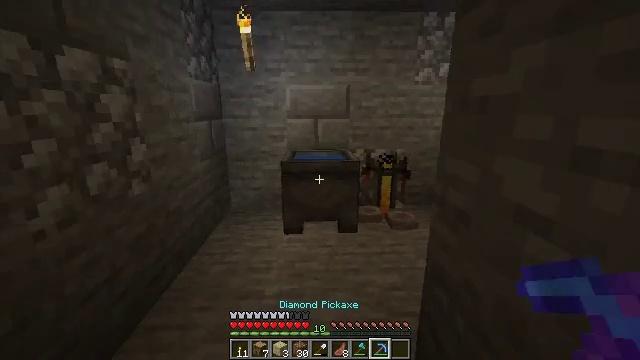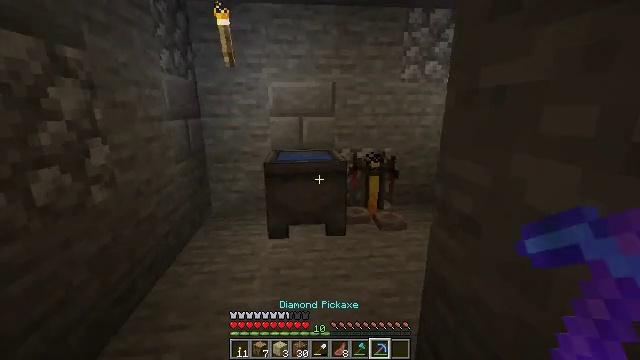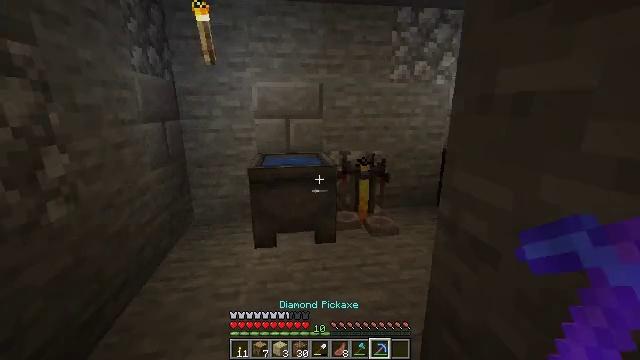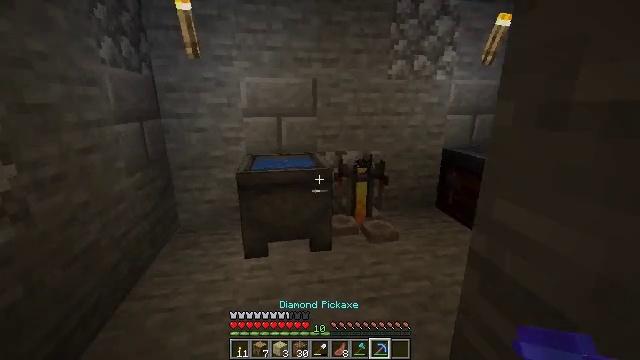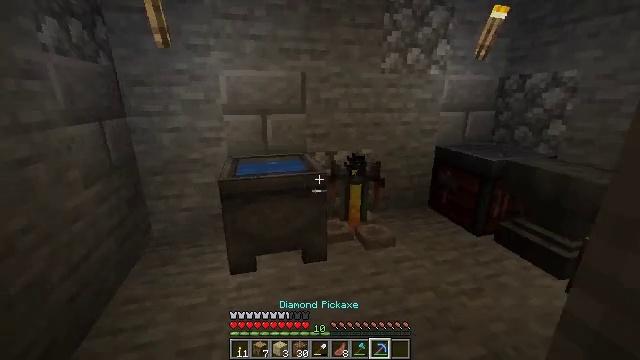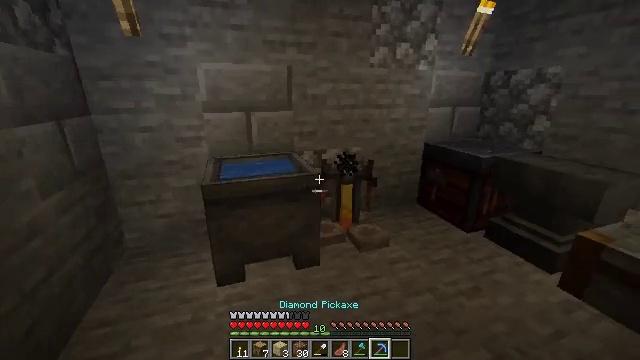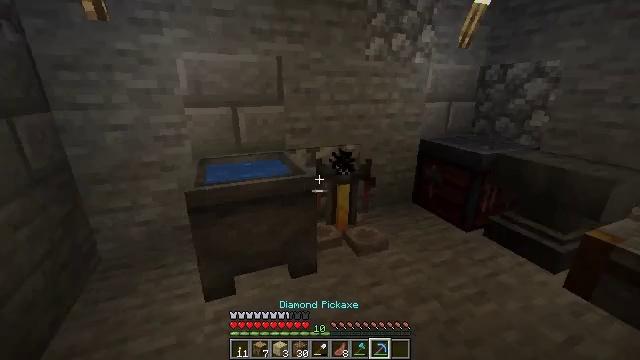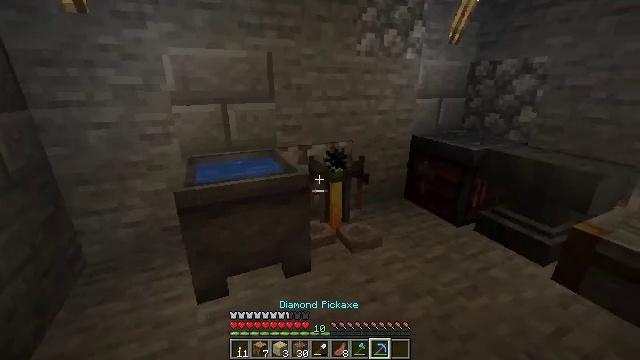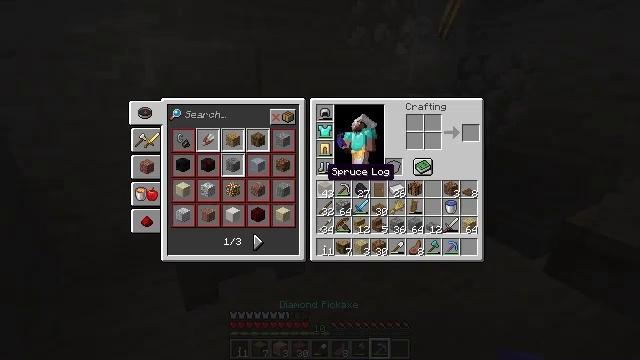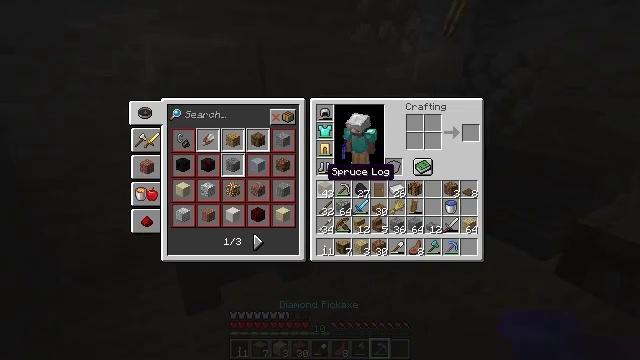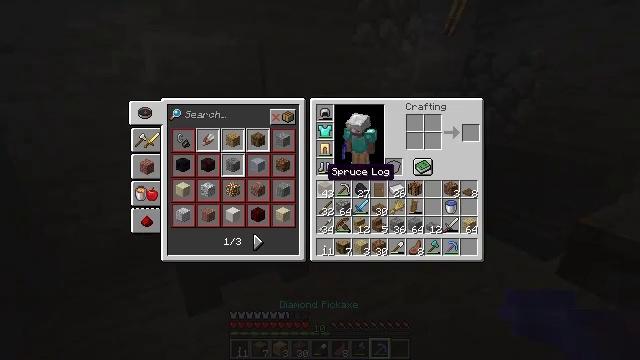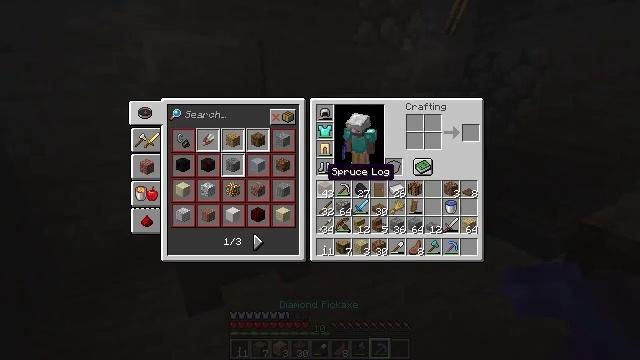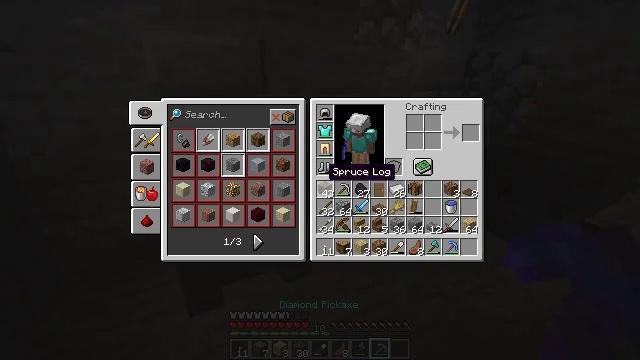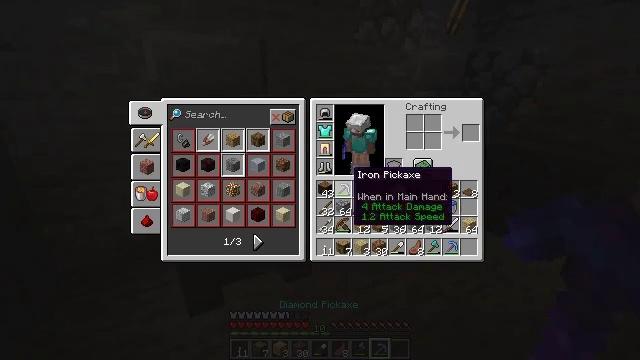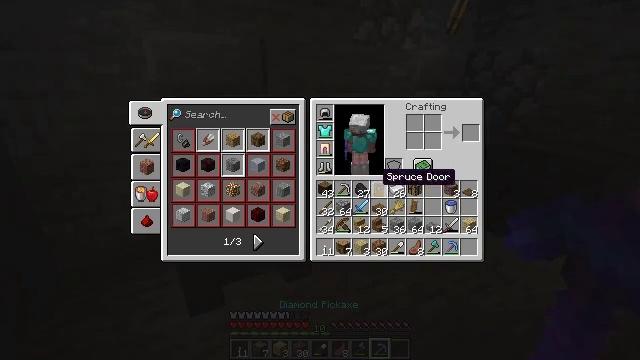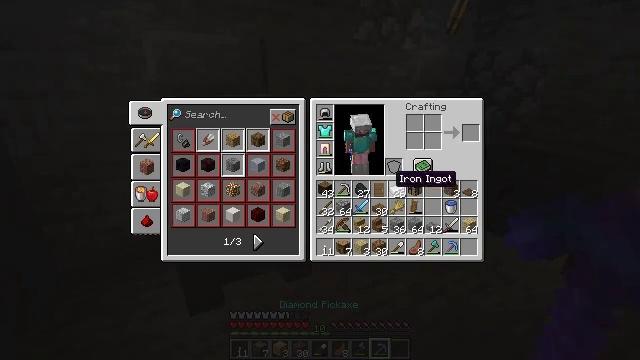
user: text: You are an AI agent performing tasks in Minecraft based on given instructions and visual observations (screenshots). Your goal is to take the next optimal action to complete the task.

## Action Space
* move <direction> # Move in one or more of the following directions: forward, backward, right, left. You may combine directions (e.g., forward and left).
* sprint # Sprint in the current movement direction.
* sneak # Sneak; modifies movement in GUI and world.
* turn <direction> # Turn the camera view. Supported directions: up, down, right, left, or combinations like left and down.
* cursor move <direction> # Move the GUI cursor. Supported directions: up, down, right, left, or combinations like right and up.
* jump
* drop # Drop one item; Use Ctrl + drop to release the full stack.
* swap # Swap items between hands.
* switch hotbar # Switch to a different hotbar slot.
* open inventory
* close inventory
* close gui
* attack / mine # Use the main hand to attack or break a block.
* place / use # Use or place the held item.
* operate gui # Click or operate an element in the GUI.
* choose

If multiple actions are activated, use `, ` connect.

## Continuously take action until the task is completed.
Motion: motion action
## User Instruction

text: Break the stonecutter to collect it.
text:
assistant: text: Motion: move forward, turn right
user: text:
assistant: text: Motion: move forward, turn right
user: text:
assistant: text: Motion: move forward and move left, turn right
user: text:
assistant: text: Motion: move forward and move left, turn right and down
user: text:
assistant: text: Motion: move forward and move left, turn right
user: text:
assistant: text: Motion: move forward, turn right and down
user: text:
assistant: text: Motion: turn right
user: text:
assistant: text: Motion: turn right, close inventory
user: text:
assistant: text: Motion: close inventory
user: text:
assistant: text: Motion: close inventory
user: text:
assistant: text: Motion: open gui
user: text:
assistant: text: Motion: no_op
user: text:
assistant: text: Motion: cursor move right
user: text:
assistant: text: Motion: cursor move right
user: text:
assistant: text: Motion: cursor move right
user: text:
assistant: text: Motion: no_op
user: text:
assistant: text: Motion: no_op
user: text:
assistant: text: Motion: no_op
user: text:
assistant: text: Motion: cursor move right and down
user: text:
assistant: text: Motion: sneak, cursor move right and down
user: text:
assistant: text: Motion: sneak, cursor move right and down
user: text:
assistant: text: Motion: sneak, cursor move down
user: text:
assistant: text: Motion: sneak
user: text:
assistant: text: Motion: sneak
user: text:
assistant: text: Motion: sneak
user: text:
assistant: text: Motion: sneak, cursor move right
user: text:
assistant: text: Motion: sneak
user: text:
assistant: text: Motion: sneak
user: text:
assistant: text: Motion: sneak
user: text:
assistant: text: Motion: sneak